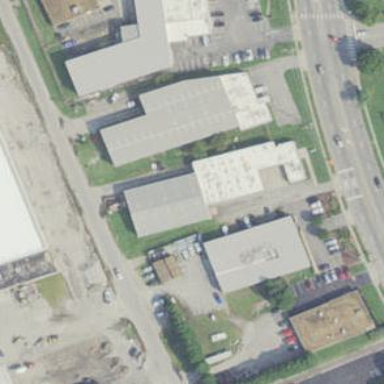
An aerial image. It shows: Commercial building.